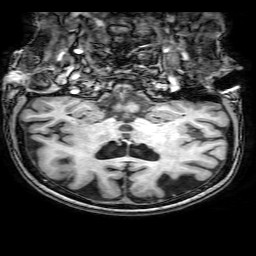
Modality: T1w
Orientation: sagittal
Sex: female
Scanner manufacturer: philips
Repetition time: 0.008186 s
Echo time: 0.00375 s